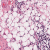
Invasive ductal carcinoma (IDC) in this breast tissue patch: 1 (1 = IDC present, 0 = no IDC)